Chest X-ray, PA view. Patient: 41 years old, sex M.
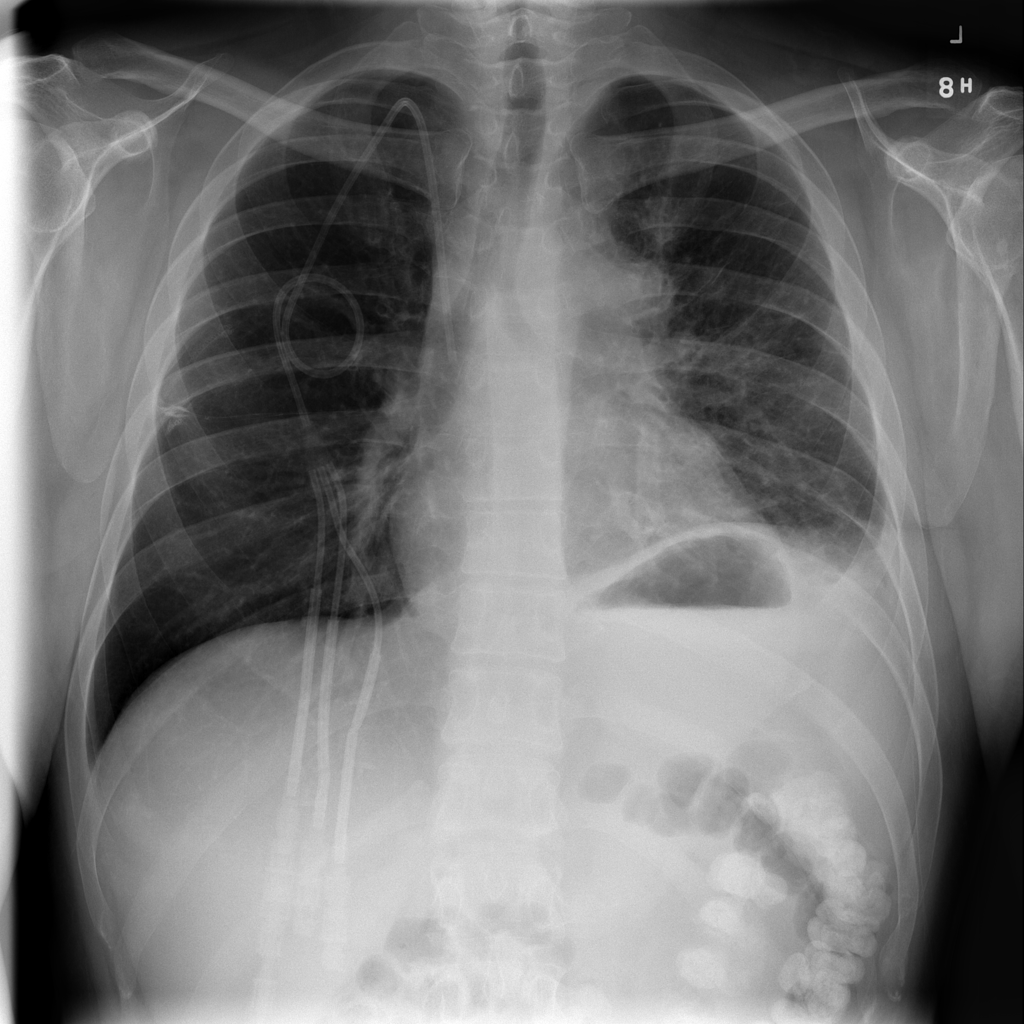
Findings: Atelectasis, Infiltration, Mass